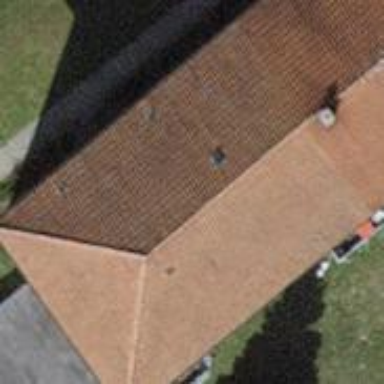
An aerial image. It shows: Hipped-roof apartments building.